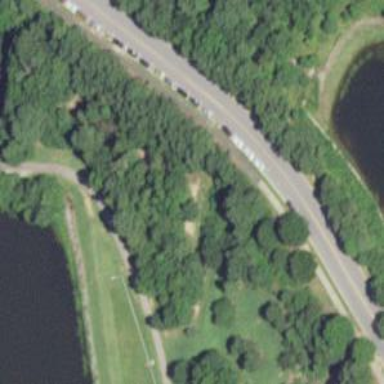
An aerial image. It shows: Disc golf tee.